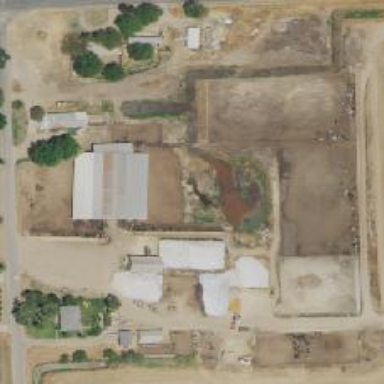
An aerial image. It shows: Farmyard area.